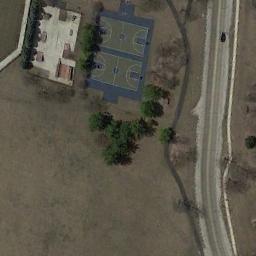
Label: basketball_court